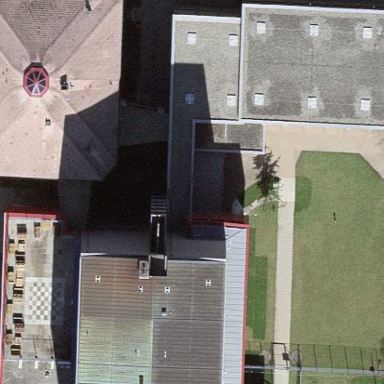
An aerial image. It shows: Grey building with flat roof.